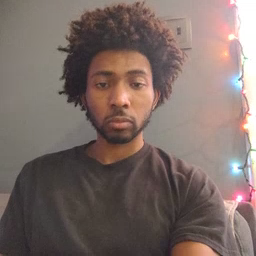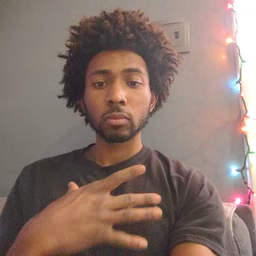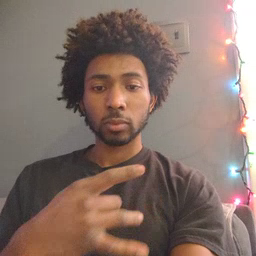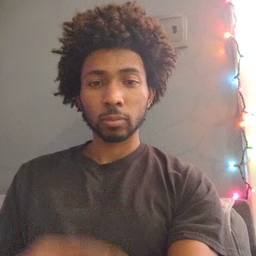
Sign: like